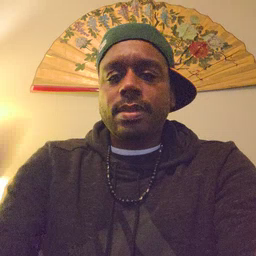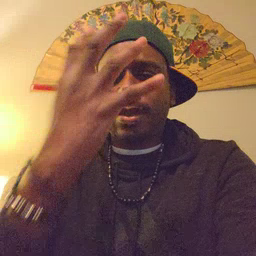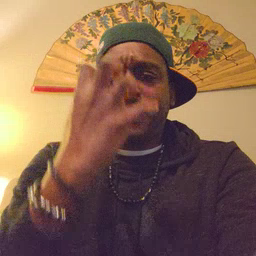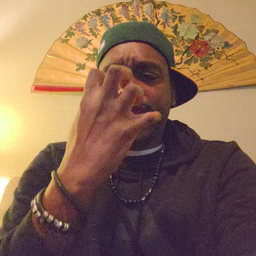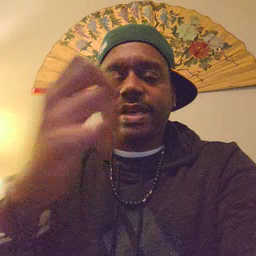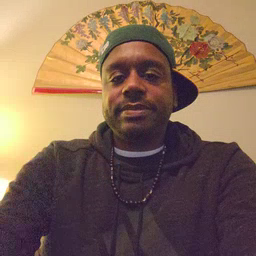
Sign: mad